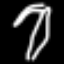
Label: palm tree